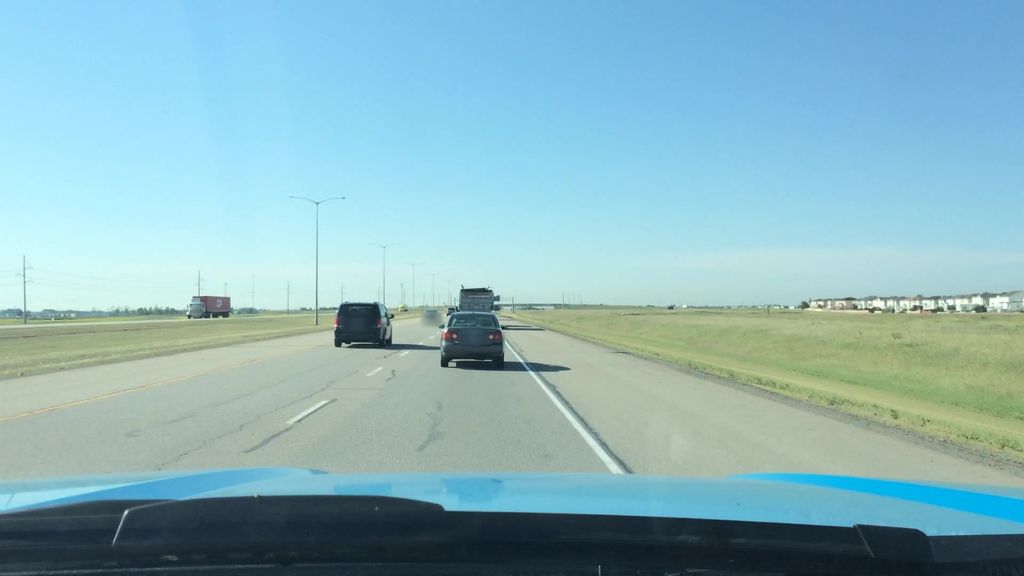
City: calgary